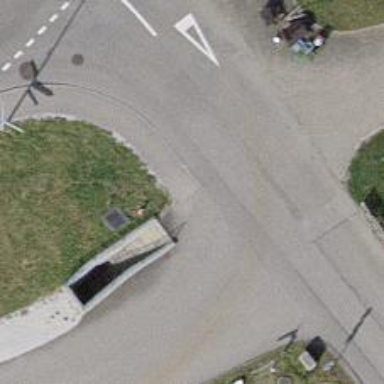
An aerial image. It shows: Sidewalk.